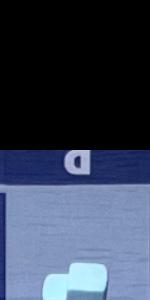
Label: Empty